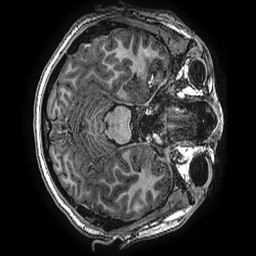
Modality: T1w
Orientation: axial
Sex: male
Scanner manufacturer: ge
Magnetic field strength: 3 T
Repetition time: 0.00766 s
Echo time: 0.003476 s